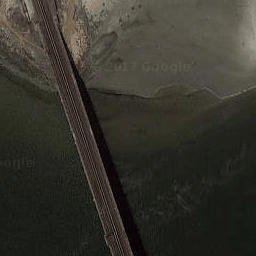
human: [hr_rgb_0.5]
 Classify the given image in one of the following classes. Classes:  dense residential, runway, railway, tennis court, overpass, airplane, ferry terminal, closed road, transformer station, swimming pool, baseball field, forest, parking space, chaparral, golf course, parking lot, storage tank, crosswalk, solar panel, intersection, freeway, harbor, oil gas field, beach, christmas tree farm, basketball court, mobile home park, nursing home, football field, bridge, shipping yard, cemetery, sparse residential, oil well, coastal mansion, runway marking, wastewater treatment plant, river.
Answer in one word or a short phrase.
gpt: bridge